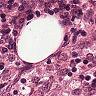
Metastatic tissue present: no